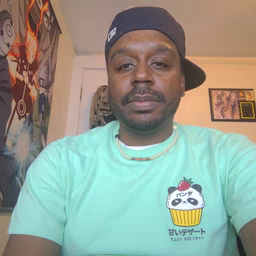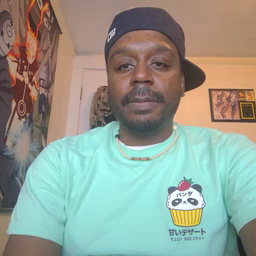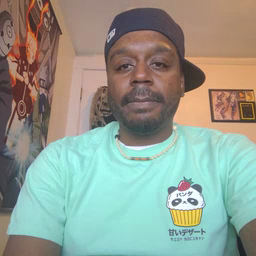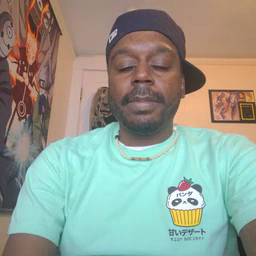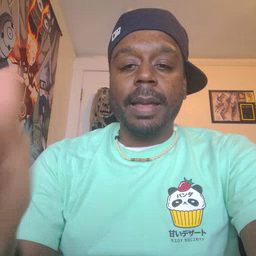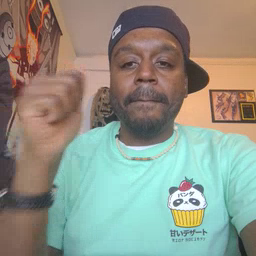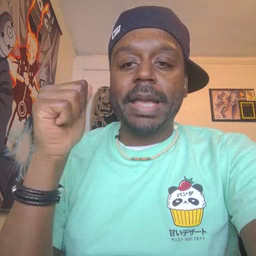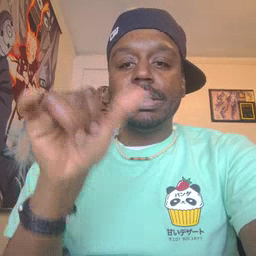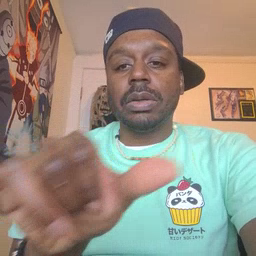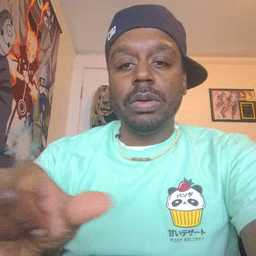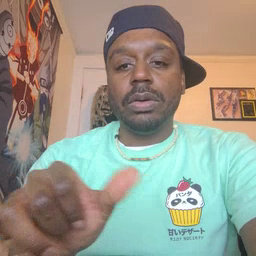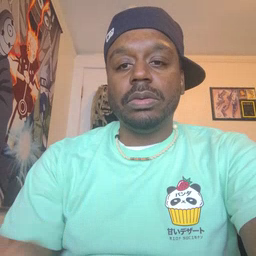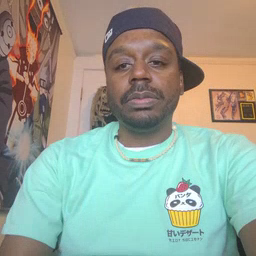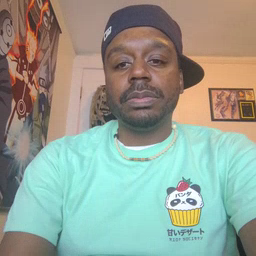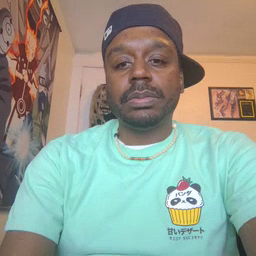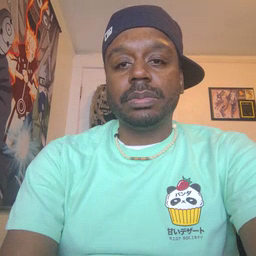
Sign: backyard